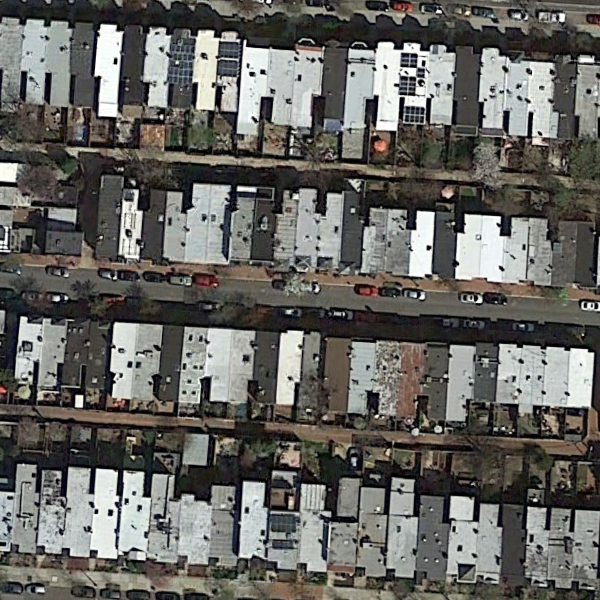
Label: DenseResidential